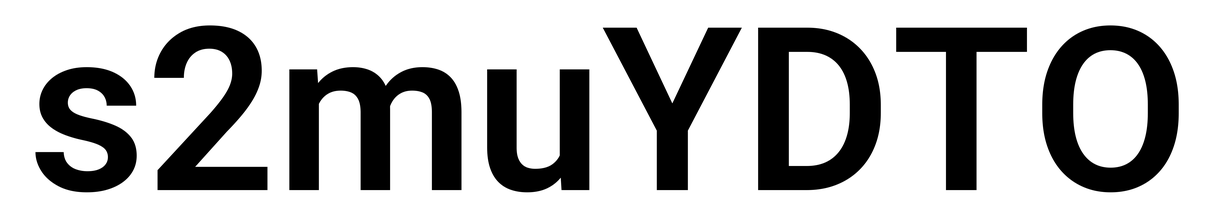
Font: Roboto_SemiBold